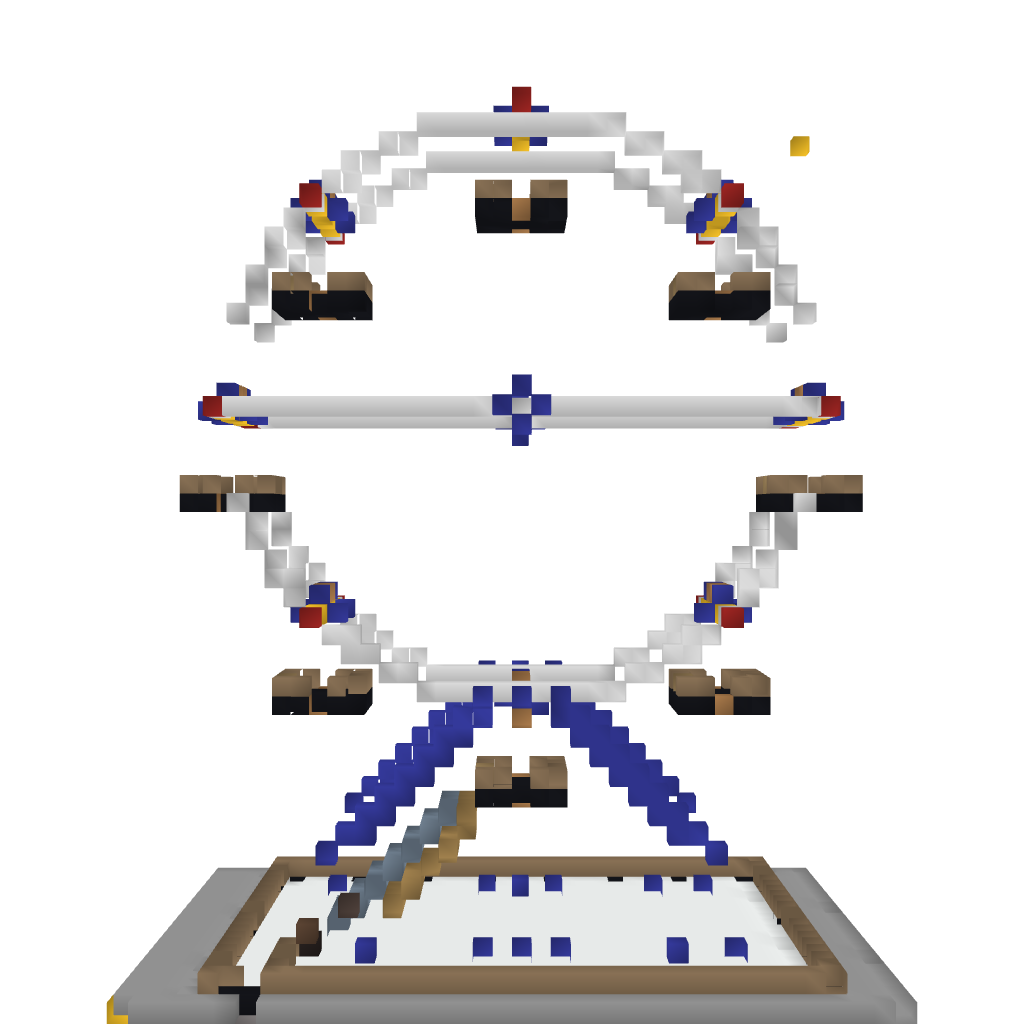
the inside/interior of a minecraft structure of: Ferris Wheel